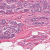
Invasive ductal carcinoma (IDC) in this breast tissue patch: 0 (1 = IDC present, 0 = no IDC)